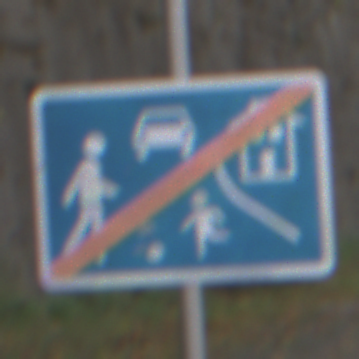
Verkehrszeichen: EndeVerkehrsberuhigterBereich
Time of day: MorningAfternoon
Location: Outdoor (Suburban)
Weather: PartlyCloudy
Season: NotSpecified
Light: Natural